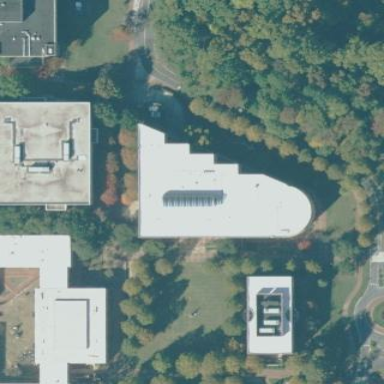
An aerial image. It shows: University building.